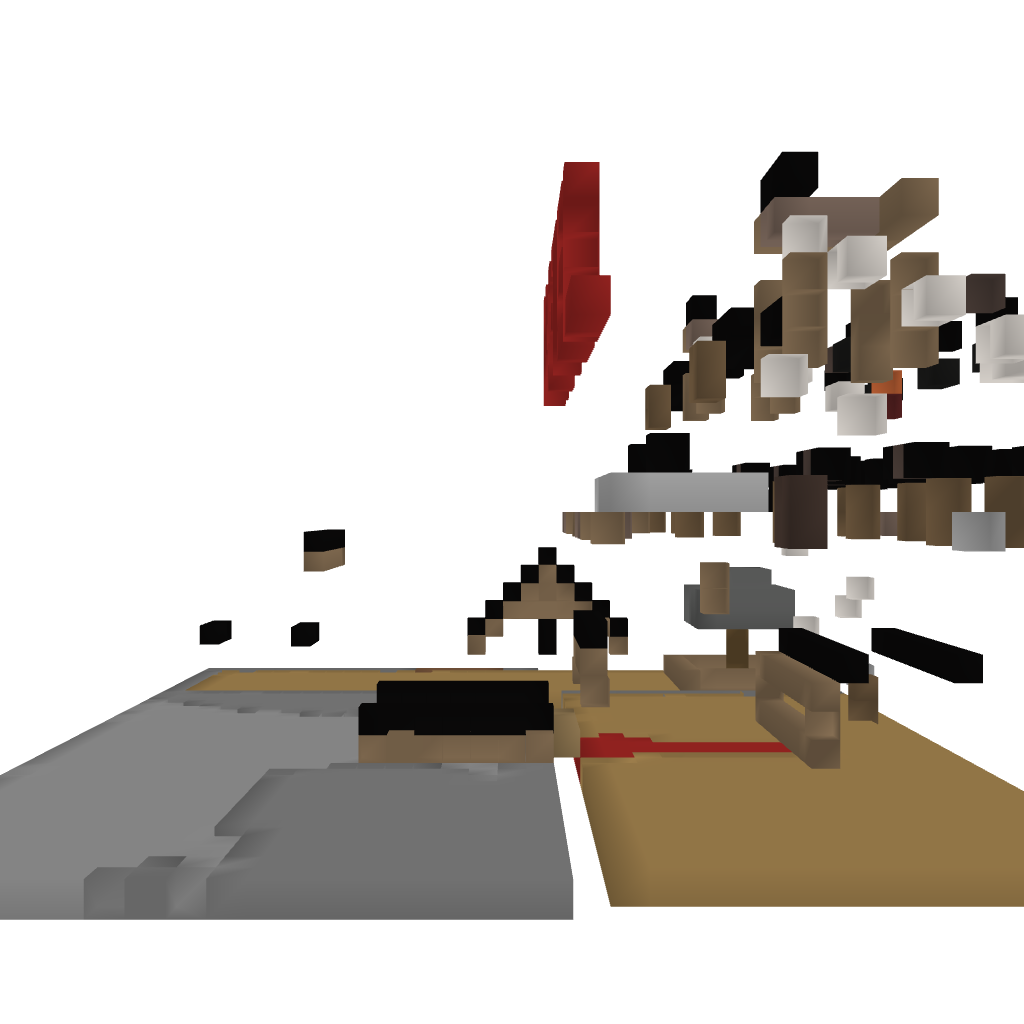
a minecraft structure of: QUARTS HOTEL